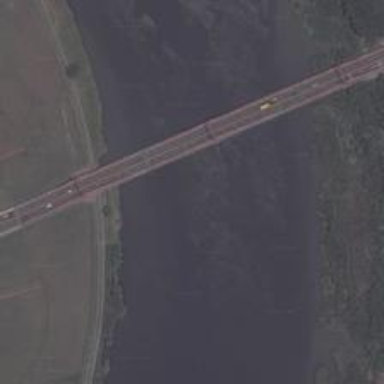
This straight bridge is perpendicular to the roads of the two sides .